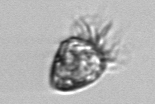
Label: Ciliophora